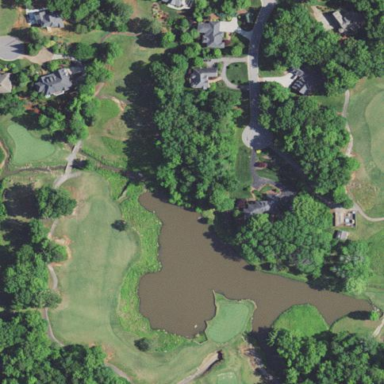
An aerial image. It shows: Water hazard on golf course. The hazard is natural water feature.